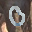
Label: 0